Question: I am using jQuery plugin called jsPlumb - <URL> and I want to connect my jQuery UI Dialogs with lines generated by jsPlumb. But I cant figure out way to do it.
I have this source:
'''
<div id="okenko1">Tuhle neco je</div>
<div id="okenko2">Tuhle je neco jineho</div>
'''
When I create dialog from this divs with jQuery UI
'''
$("#okenko1").dialog()...
'''
And then I do plumb:
'''
jsPlumb.connect({source: $("#okenko1"), target: $("#okenko2")});
'''
Its bugged :-D Looks like this <URL>
I tried to reverse the process, first plumb em and then use dialog, result is here <URL>:

Next I tried to plumb divs created by UI, it isnt working...
What can I do next? I really need to connect two elements on page with line, that will move when I move one of the elements, but I cant find anything better than jsPlumb.
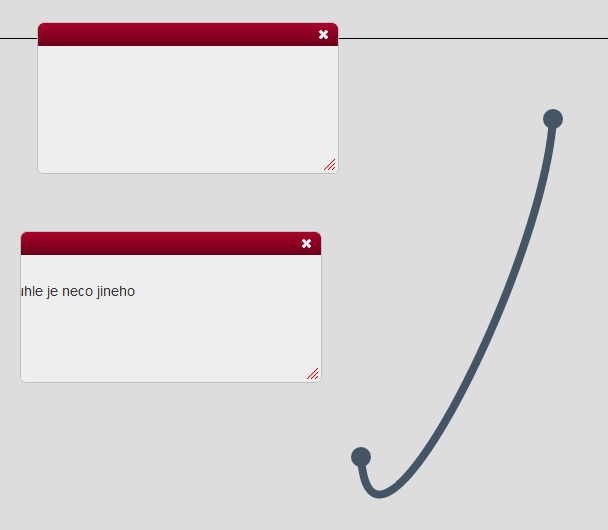
Answer: I have made a small sample in jsfiddle: <URL>
html:
'''
<span id="okenko1">Tuhle neco je</span>
<span id="okenko2">Tuhle je neco jineho</span>
'''
javascript:
'''
var d = $("#okenko1").dialog({drag: function(event, ui){
jsPlumb.repaint(d);
}}).parent('.ui-dialog');
jsPlumb.connect({source: $("#okenko2"), target: d});
'''
you should use the parent dialog element as plumb endpoint, not the div itself.
'd = $("#okenko1").parent(".ui-dialog")'
More info about draggable endpoints can be found in the <URL>
update: sample now works when dialog is moved!